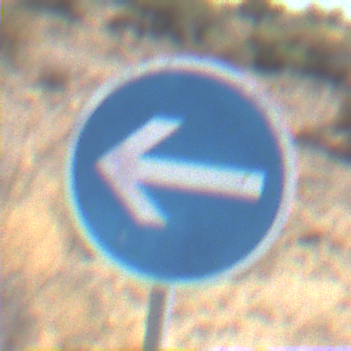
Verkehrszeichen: VorgeschriebeneFahrtrichtungHierLinks
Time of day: Midday
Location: Outdoor (Nature)
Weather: Clear
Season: NotSpecified
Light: Natural